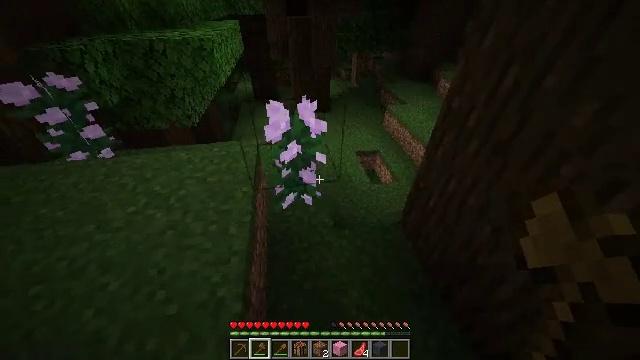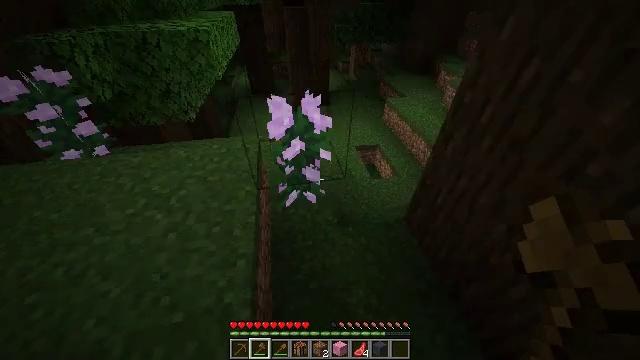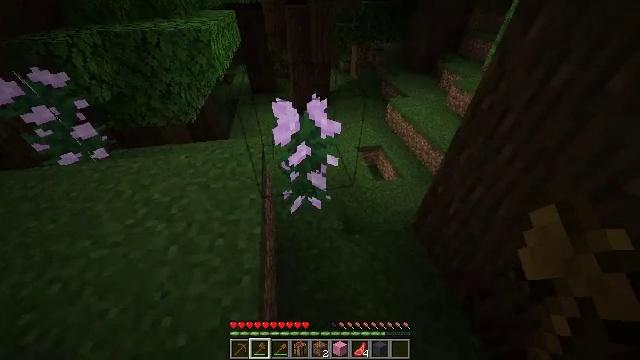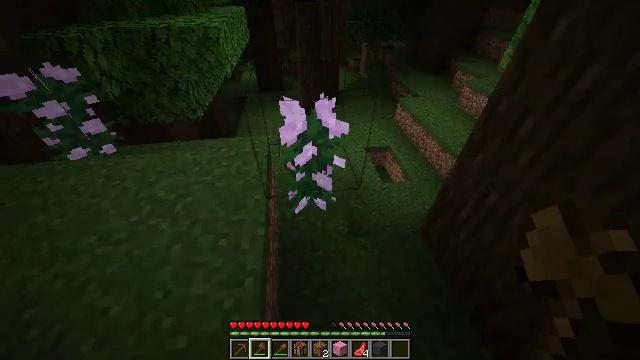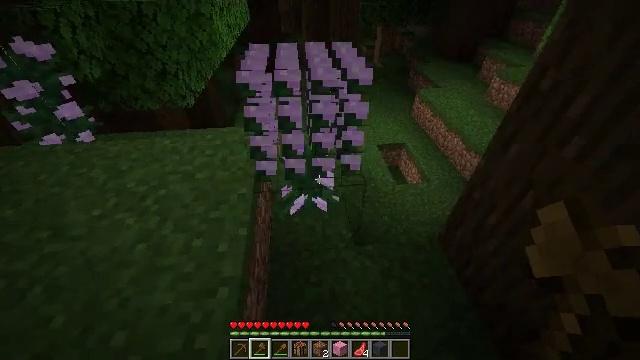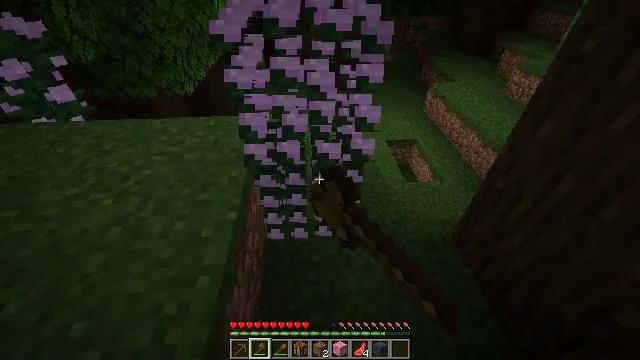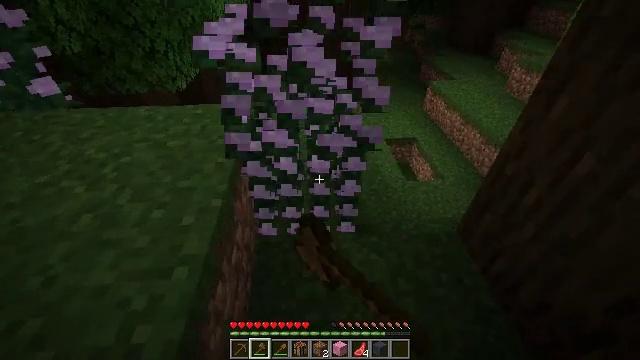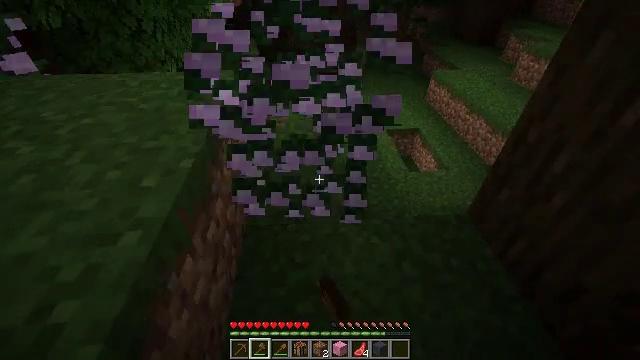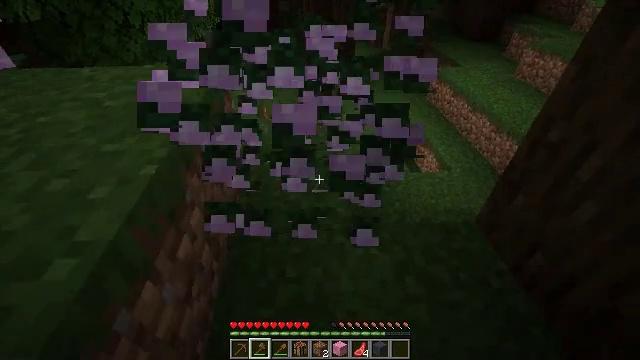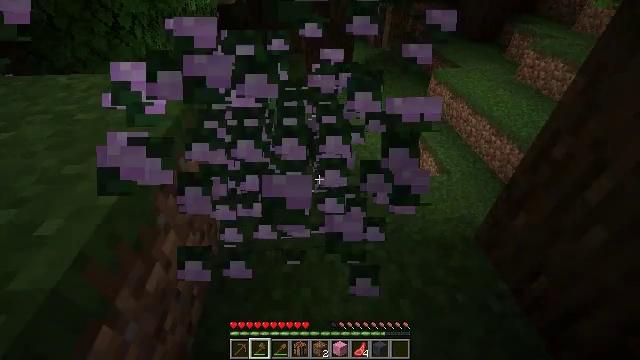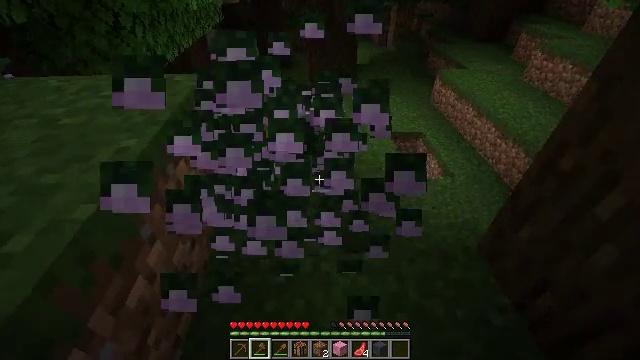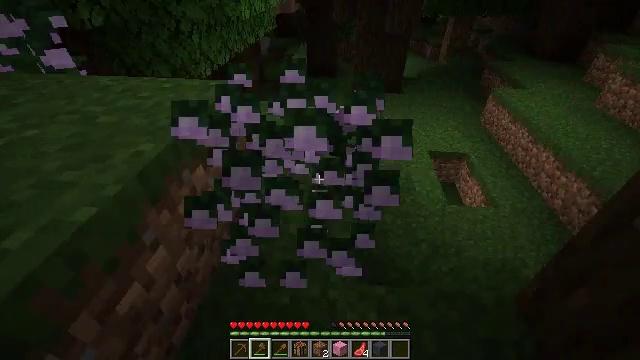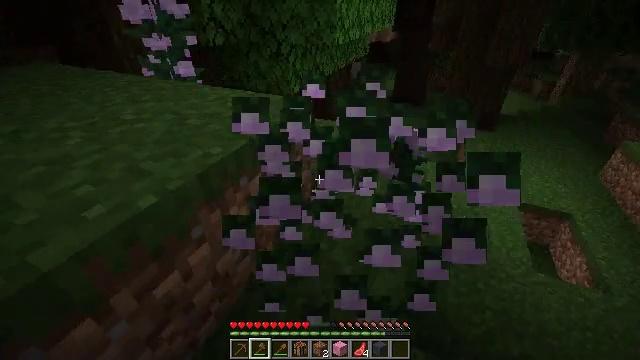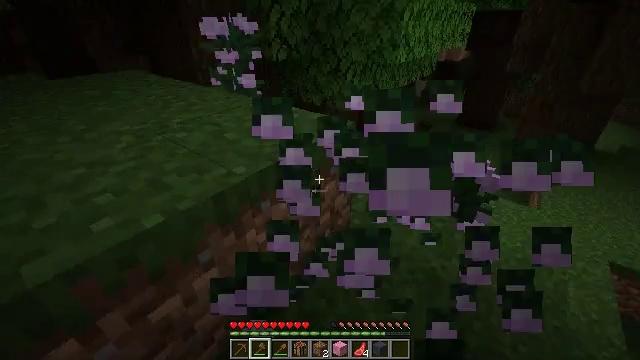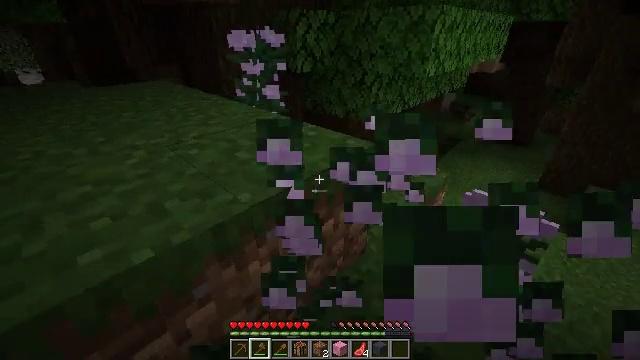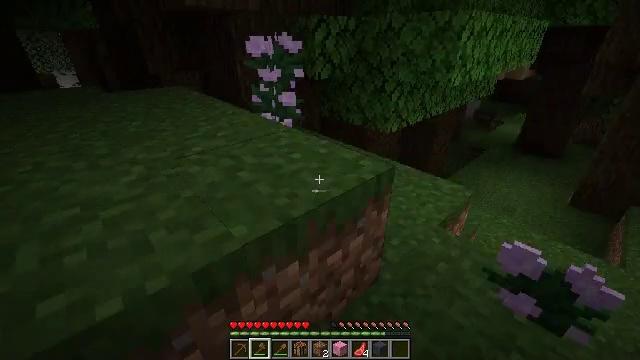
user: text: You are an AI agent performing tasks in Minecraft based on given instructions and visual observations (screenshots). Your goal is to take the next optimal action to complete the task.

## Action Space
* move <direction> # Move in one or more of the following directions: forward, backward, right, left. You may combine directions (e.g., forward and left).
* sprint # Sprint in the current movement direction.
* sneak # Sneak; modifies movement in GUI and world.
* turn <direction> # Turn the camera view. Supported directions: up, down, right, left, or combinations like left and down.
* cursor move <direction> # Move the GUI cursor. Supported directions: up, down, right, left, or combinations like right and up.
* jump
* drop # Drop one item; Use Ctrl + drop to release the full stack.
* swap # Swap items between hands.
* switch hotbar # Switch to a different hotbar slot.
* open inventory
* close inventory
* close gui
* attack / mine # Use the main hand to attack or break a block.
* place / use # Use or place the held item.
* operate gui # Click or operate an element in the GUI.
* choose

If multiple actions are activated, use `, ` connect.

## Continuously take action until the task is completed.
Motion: motion action
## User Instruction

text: Break the peony to collect it.
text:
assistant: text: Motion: move forward and move right, turn down
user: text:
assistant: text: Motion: move right
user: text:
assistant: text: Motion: move right, turn left
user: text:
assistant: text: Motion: turn left, attack / mine
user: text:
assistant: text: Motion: turn left, attack / mine
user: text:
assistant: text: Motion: attack / mine
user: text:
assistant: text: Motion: move forward
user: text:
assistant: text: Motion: move forward
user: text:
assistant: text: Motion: move forward and move right
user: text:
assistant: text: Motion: move forward and move right, turn left
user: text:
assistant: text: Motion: move forward and move right, turn left and up
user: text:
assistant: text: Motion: move forward, turn left and up
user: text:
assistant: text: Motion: move forward, turn left and up
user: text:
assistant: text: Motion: move forward, turn left and up
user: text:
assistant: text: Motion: move forward, turn left
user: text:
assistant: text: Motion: move forward, turn left
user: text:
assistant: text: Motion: turn left and up
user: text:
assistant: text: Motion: move right, turn left
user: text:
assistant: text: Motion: move right, turn left and up
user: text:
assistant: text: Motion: move right, turn left
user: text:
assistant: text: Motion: move right, turn left
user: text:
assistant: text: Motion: turn left
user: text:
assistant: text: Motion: no_op
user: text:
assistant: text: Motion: move forward, turn right
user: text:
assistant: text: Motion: move forward and move right
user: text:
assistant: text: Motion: move forward and move right, turn up
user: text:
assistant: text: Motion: move forward and move right, turn up
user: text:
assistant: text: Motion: move forward
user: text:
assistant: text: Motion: move forward
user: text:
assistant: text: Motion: move forward